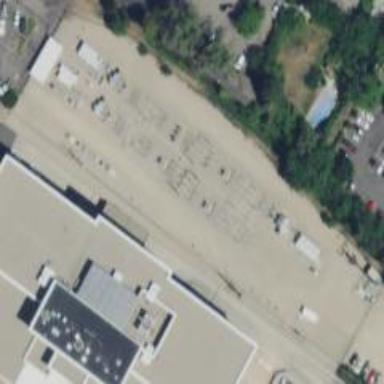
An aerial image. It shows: Power substation.